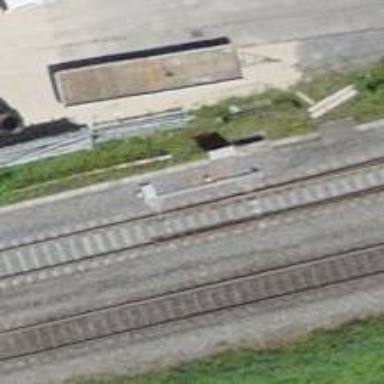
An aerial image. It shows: Railway switch.